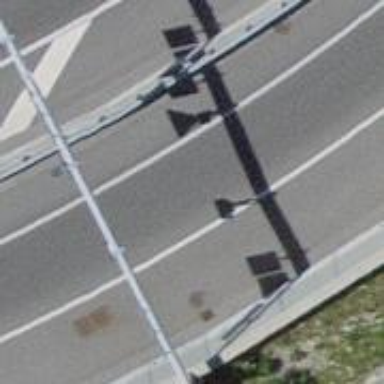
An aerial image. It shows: Asphalt motorway link.